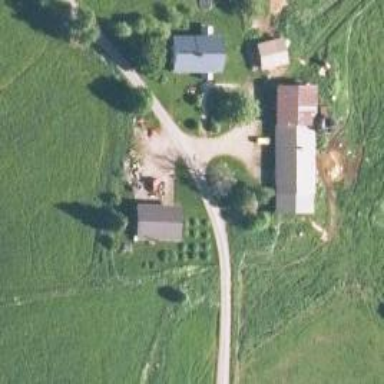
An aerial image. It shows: Farm.